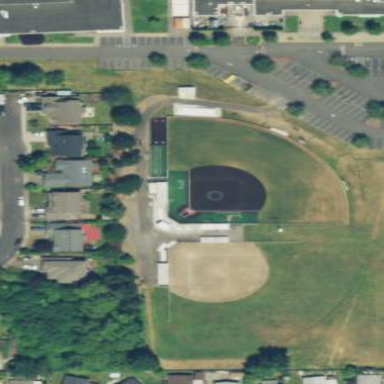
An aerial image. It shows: Baseball pitch for leisure and sports activities.